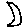
Label: moon